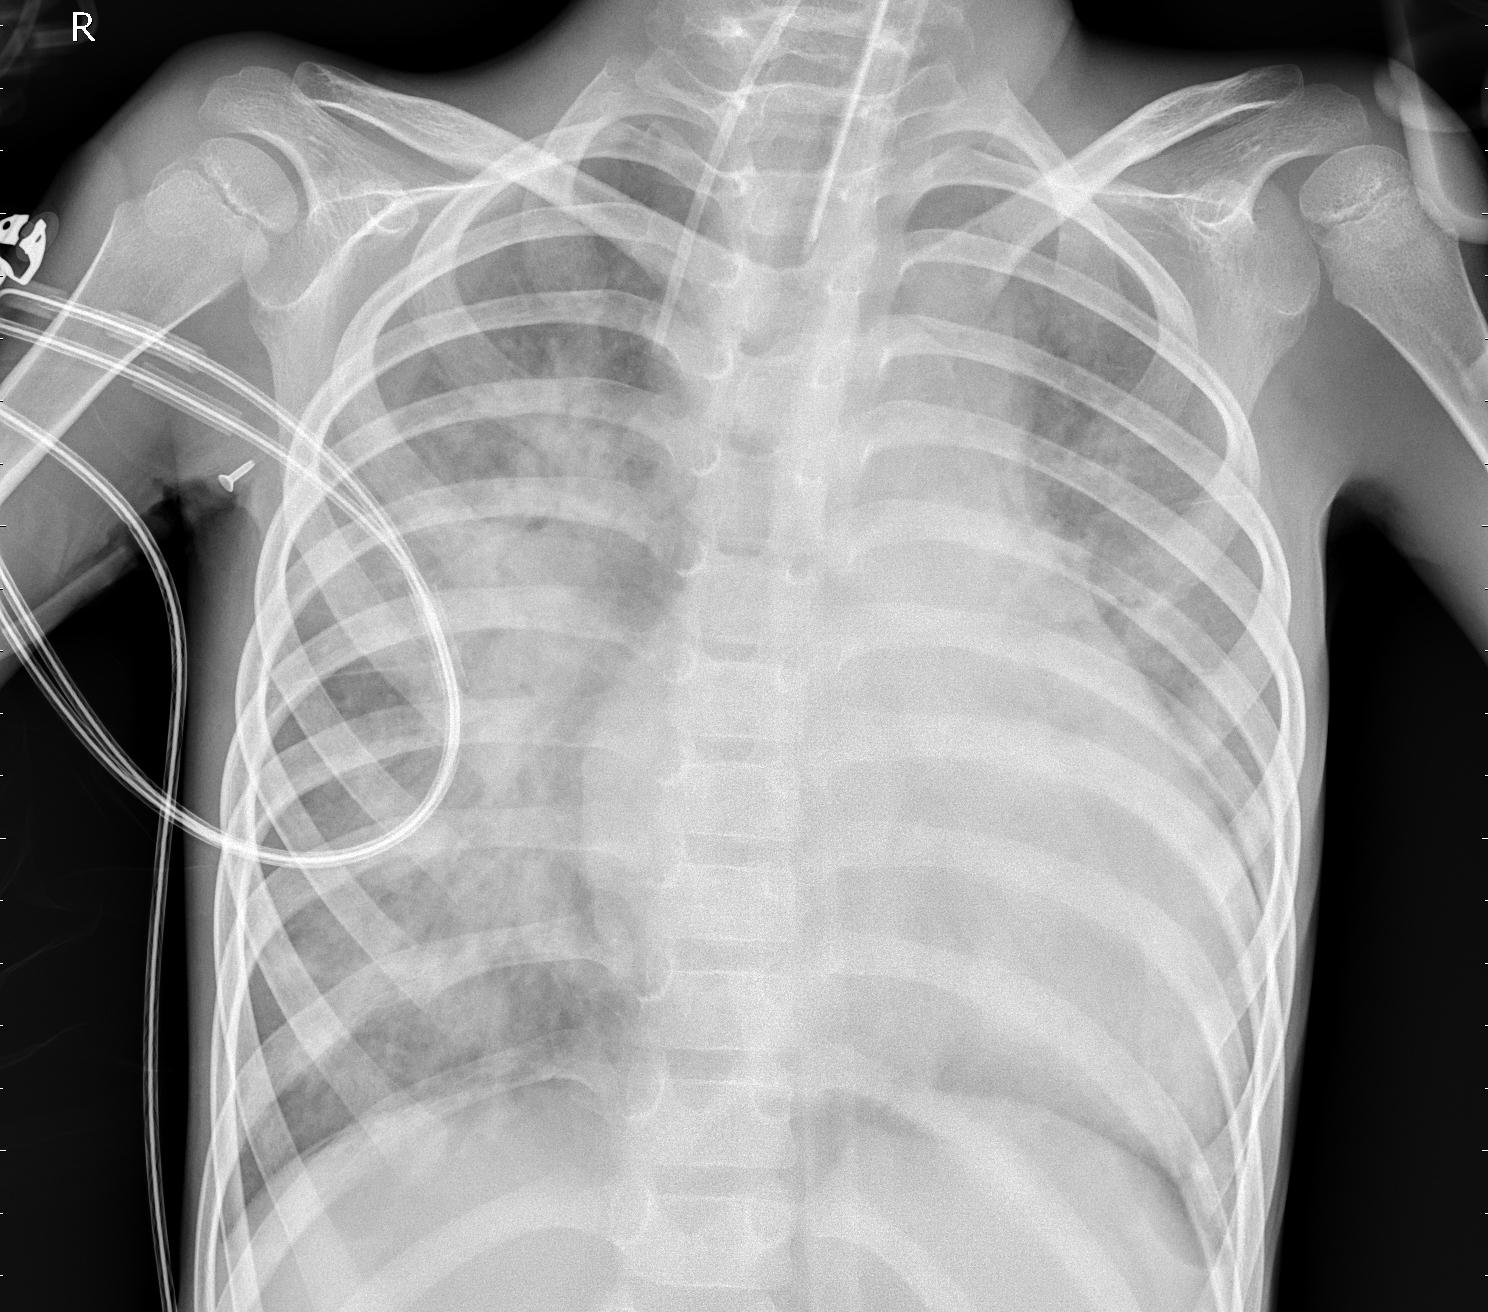
Diagnosis: PNEUMONIA